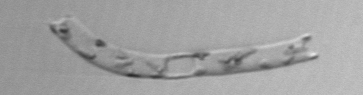
Label: Eucampia_morphytype1